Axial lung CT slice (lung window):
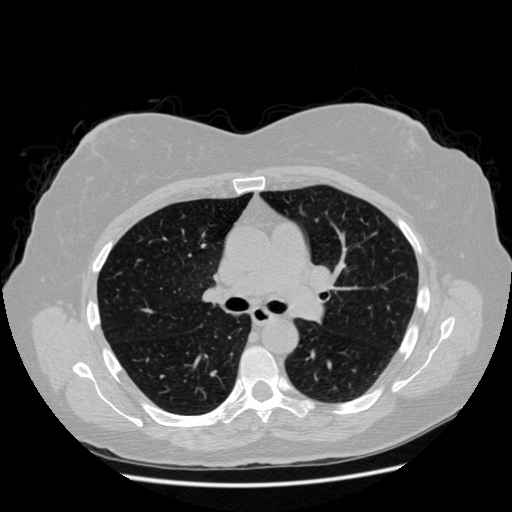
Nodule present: no